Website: macys
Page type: billing-address
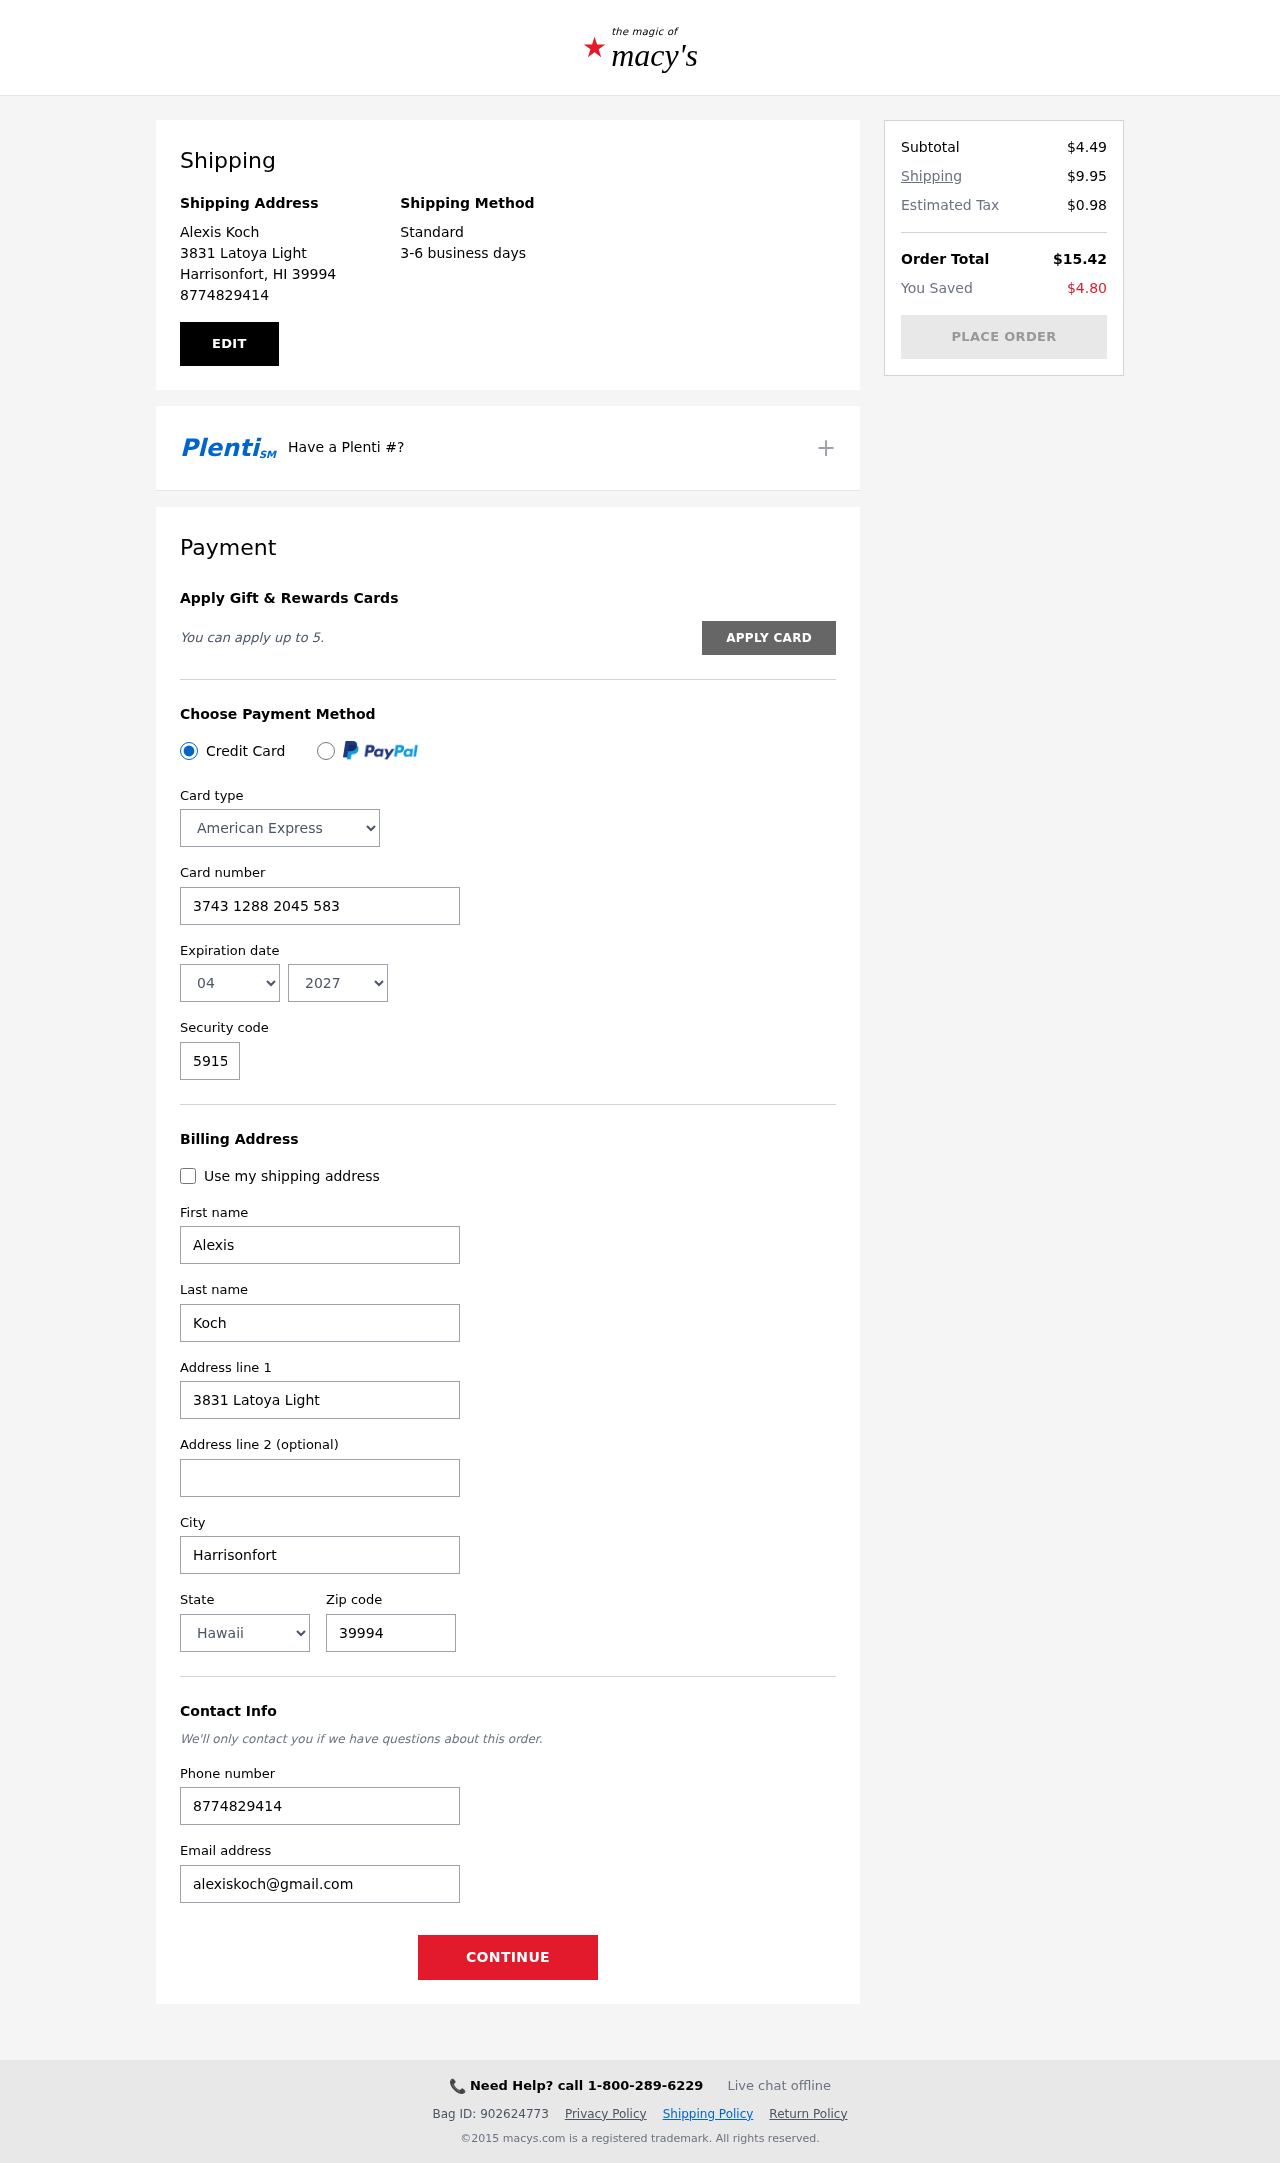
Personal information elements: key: PII_CARD_CVV
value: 5915
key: PII_CARD_EXPIRY_MONTH
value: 04
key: PII_CARD_EXPIRY_YEAR
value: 27
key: PII_CARD_NUMBER
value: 3743 1288 2045 583
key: PII_CARD_TYPE
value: American Express
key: PII_CITY
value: Harrisonfort
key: PII_CITY_STATE_ZIP
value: Harrisonfort, HI 39994
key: PII_EMAIL
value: alexiskoch@gmail.com
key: PII_FIRSTNAME
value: Alexis
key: PII_FULLNAME
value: Alexis Koch
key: PII_LASTNAME
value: Koch
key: PII_PHONE
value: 8774829414
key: PII_POSTCODE
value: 39994
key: PII_STATE
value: Hawaii
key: PII_STREET
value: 3831 Latoya Light
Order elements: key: ORDER_SUBTOTAL
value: $4.49
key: ORDER_SHIPPING_COST
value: $9.95
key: ORDER_TAX
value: $0.98
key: ORDER_TOTAL
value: $15.42
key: ORDER_SAVINGS
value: $4.80